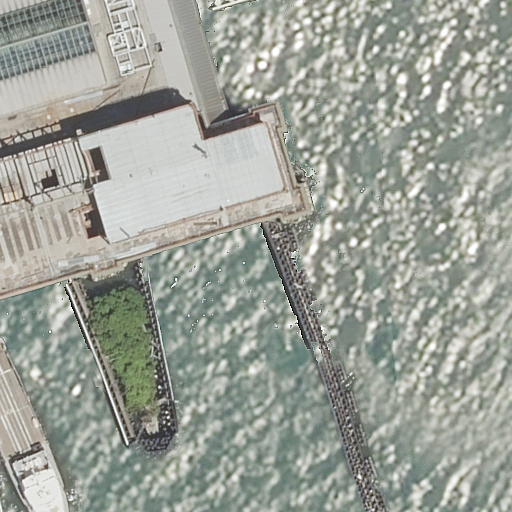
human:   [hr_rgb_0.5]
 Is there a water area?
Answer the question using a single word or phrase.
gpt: yes

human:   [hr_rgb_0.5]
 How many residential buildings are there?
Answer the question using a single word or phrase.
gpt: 1

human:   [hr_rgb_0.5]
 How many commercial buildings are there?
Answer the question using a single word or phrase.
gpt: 0

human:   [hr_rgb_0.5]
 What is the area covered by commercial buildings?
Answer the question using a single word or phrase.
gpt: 0m2

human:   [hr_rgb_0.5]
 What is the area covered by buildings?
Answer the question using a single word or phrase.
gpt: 4503m2

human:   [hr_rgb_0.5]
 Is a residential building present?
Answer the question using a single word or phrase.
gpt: yes

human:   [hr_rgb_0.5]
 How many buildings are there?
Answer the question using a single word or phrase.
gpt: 1

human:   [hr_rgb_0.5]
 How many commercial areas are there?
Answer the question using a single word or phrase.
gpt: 0

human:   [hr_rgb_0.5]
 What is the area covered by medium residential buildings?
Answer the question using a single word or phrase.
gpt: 0m2

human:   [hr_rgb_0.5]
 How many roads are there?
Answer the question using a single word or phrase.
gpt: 1

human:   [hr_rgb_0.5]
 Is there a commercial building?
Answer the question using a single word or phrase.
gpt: no

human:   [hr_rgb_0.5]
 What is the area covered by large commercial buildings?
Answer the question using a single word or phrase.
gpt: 0m2

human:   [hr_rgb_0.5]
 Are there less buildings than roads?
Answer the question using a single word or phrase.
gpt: no

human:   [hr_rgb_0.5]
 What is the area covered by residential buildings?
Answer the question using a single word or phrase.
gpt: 4503m2

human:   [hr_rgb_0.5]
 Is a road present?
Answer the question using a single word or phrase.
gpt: yes

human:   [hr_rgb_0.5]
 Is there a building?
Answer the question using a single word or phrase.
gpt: yes

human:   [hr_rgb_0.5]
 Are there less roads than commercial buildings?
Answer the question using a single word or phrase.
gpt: no

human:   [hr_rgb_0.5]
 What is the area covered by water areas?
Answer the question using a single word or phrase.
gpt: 7185m2

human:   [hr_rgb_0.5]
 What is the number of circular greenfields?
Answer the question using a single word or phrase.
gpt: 0

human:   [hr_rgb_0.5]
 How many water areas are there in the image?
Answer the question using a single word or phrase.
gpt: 1

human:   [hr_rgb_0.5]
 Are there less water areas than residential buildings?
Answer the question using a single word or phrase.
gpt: no

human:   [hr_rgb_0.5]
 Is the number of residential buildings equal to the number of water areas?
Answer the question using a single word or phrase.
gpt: yes

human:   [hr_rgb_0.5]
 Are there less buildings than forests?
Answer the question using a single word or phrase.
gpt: no

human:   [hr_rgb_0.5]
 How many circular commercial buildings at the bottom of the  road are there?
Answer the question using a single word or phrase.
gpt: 0

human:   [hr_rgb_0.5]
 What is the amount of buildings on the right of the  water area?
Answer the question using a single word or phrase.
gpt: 0

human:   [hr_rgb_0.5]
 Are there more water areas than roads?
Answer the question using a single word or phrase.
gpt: no

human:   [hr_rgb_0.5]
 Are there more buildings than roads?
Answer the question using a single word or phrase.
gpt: no

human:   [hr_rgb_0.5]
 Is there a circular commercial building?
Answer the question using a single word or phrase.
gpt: no

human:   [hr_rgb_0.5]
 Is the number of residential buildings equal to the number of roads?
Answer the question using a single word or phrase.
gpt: yes

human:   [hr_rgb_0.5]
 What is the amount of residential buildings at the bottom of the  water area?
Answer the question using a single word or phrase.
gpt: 0

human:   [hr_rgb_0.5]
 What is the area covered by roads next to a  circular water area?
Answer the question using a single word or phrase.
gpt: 0m2

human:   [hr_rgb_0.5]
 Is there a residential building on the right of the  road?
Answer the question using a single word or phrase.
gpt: no

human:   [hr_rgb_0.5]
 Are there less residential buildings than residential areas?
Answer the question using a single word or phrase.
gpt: no

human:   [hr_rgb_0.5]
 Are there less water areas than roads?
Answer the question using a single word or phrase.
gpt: no

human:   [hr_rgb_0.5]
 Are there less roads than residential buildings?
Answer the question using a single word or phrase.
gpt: no

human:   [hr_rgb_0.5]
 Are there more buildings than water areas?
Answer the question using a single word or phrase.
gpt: no

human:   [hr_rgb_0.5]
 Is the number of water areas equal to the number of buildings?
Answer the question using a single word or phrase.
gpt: yes

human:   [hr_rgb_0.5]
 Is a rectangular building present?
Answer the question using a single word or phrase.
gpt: no

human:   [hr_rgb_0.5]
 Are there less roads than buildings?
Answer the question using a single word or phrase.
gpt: no

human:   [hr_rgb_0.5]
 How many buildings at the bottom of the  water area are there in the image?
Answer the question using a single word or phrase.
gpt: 0

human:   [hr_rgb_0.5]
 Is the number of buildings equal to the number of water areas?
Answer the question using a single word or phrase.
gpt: yes

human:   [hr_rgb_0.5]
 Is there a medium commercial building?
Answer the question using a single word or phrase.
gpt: no

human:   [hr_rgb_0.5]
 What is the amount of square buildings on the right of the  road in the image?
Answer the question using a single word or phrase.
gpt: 0

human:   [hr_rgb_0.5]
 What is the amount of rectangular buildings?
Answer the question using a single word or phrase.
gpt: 0

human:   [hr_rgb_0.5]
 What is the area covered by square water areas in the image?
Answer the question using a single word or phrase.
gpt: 0m2

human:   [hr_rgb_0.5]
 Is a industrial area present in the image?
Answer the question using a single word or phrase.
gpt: no

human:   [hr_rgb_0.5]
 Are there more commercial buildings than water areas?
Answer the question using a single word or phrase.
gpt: no

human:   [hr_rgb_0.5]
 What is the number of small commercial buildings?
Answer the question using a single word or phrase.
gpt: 0

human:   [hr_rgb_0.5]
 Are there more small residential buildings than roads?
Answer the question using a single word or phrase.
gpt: no

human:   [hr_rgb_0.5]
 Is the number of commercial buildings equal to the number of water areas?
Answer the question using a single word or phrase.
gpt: no

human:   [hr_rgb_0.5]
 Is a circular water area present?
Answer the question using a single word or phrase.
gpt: no

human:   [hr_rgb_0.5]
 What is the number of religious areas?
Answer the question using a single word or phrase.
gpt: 0

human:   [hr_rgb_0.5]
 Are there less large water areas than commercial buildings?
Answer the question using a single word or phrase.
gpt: no

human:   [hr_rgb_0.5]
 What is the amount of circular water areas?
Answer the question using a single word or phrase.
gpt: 0

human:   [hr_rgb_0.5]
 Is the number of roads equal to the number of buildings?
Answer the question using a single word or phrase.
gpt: yes

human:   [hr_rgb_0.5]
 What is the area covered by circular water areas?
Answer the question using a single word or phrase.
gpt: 0m2

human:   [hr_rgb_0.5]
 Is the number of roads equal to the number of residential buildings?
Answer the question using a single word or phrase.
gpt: yes

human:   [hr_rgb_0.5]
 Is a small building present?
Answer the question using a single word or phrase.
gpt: no

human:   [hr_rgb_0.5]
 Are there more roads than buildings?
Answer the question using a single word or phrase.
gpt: no

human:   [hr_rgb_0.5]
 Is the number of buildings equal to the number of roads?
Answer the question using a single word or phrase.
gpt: yes

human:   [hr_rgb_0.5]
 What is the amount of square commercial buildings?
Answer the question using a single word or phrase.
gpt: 0

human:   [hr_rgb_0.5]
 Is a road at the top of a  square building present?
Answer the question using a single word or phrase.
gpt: no

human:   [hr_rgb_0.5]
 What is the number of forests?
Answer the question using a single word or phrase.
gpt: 0

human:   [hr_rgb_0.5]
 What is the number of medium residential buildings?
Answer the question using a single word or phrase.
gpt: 0